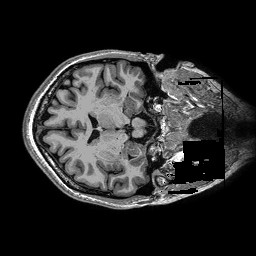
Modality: T1w
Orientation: axial
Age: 45
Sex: female